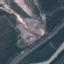
Land use / land cover: Highway